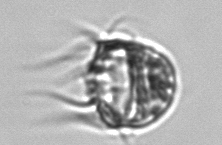
Label: Leegaardiella_ovalis